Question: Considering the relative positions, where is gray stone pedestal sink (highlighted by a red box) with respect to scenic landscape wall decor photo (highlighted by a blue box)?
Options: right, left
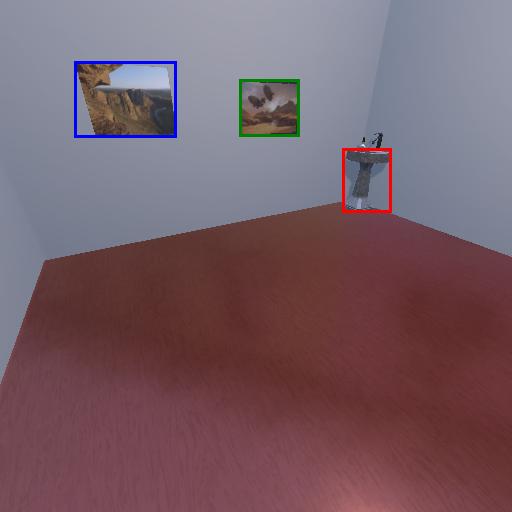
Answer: right